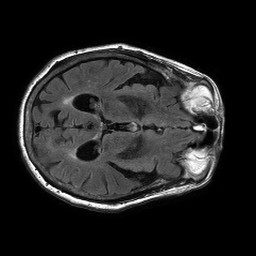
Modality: FLAIR
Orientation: axial
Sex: female
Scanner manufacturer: philips
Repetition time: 11 s
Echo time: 0.125 s